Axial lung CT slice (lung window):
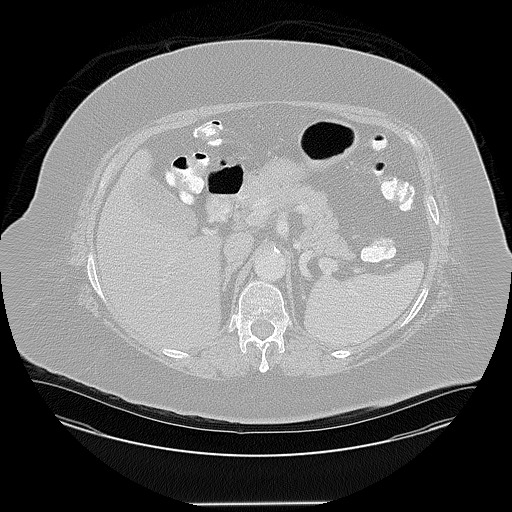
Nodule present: no